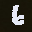
Label: 6